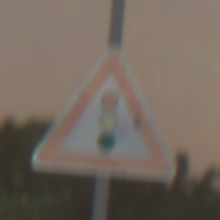
Verkehrszeichen: Lichtzeichenanlage
Umgebung: Outdoor, Suburban
Tageszeit: Night
Wetter: Clear
Licht: Artificial
Jahreszeit: NotSpecified
Kontrast: MediumContrast